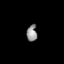
Tissue: lung
Cell type: Others
Senescence score: 0.1904
Nuclear area (px): 170
Mean DAPI intensity: 143.853